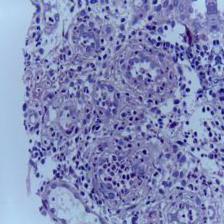
Diagnosis: OSCC